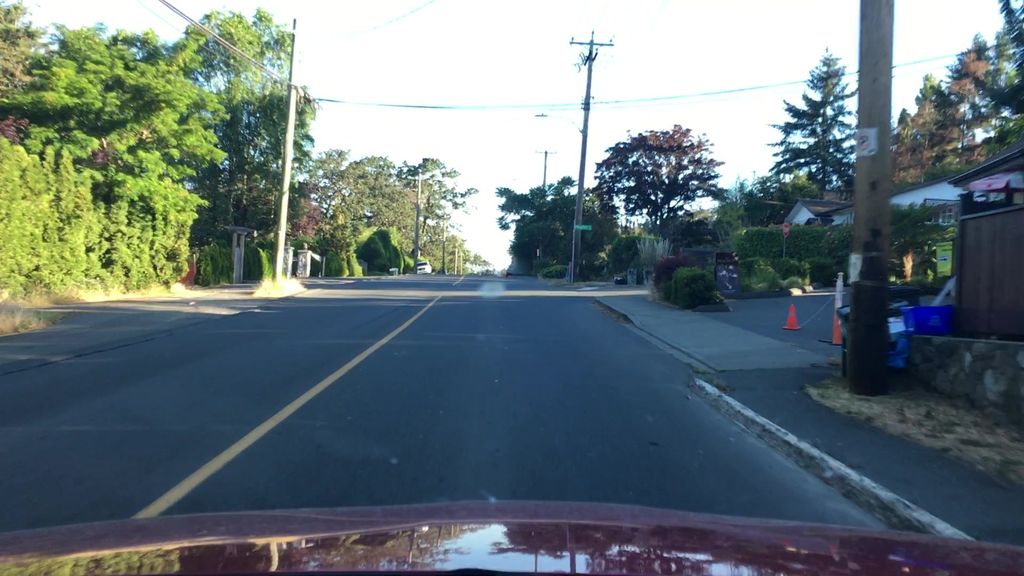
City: victoria